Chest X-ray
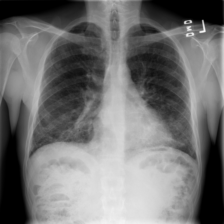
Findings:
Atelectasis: negative
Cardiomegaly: negative
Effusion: negative
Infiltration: negative
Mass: negative
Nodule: negative
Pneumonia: negative
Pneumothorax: negative
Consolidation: negative
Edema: negative
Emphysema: negative
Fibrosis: negative
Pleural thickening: negative
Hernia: negative